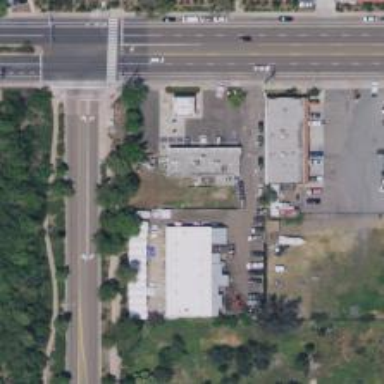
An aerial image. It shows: Convenience shop.